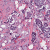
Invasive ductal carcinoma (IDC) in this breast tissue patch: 1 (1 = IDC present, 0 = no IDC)